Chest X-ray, AP view. Patient: 37 years old, sex F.
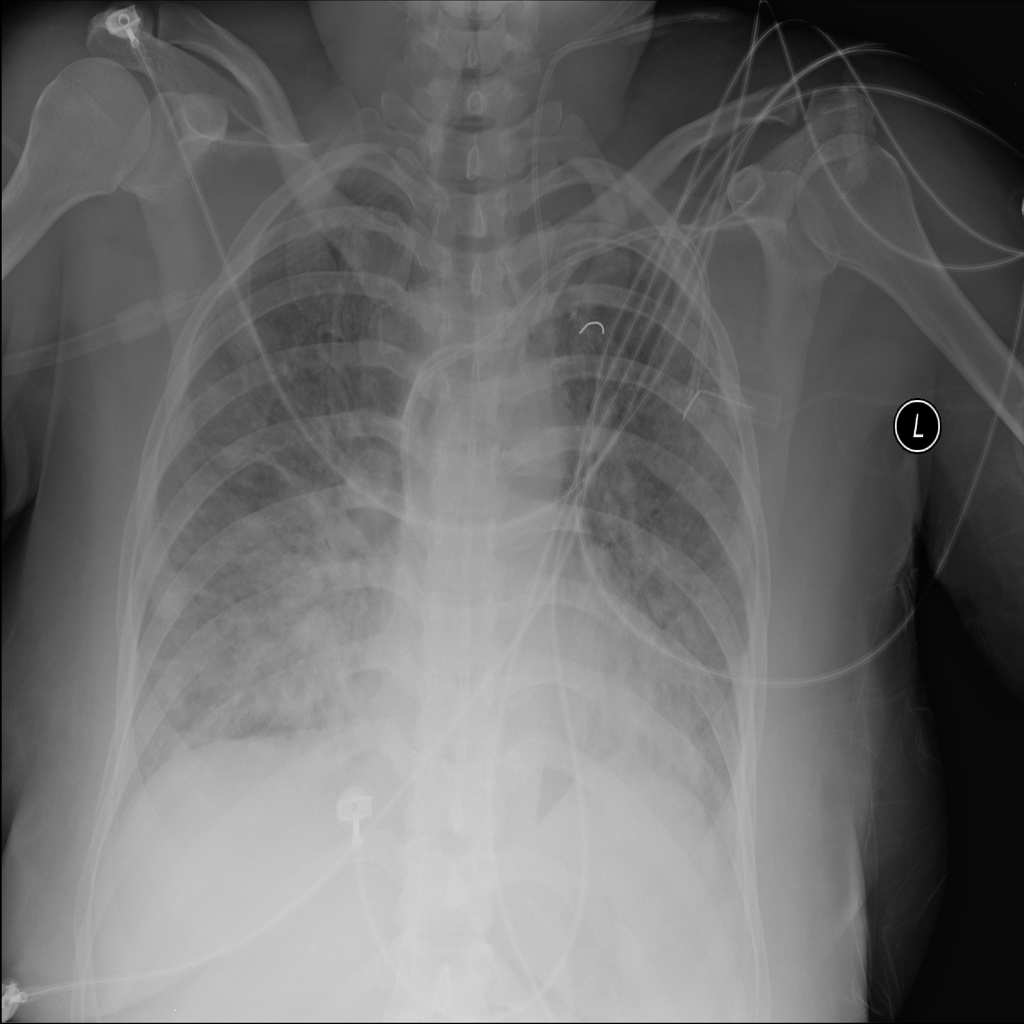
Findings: No Finding